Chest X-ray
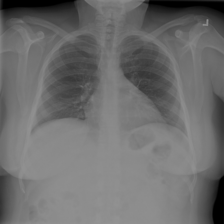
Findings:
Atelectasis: negative
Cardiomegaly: negative
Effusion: negative
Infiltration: negative
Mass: negative
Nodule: negative
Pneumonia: negative
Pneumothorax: negative
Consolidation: negative
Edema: negative
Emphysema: negative
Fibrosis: negative
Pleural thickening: negative
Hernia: negative